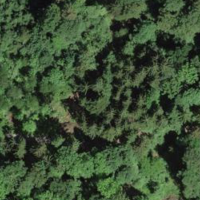
EUNIS habitat code: 44
Species observed at this site:
Impatiens parviflora